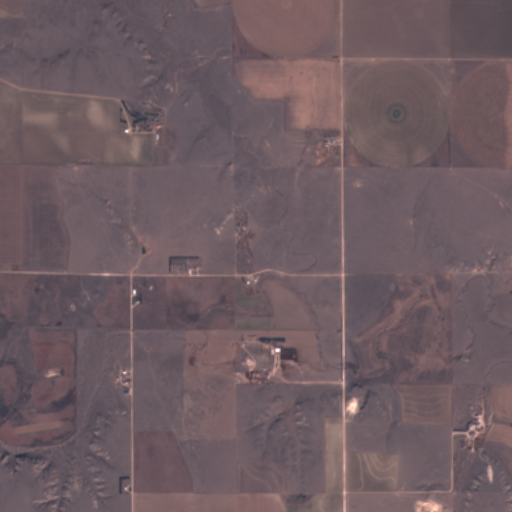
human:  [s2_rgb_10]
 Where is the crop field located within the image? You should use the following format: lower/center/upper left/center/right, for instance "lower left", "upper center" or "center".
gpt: The crop field is located in the upper right of the image.
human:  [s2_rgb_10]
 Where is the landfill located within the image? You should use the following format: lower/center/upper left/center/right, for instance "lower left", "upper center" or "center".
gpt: There is no landfill in the image.